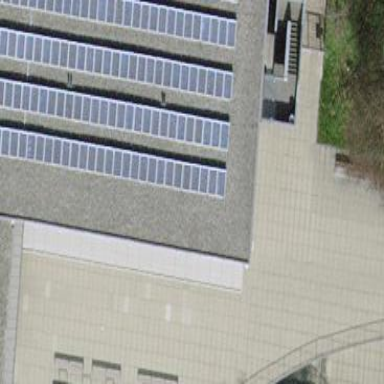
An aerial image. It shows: Part of building.